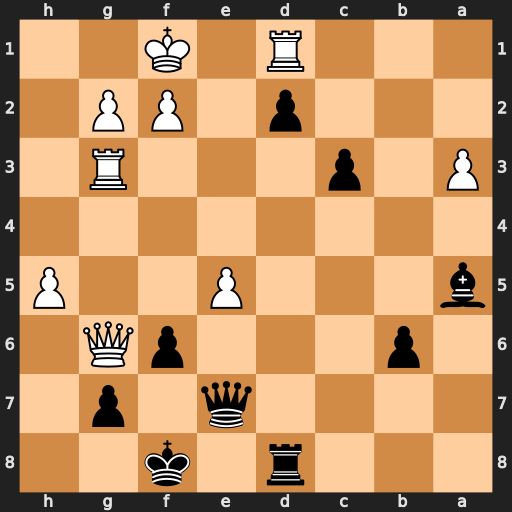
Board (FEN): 3r1k2/4q1p1/1p3pQ1/b3P2P/8/P1p3R1/3p1PP1/3R1K2
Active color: b
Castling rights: -
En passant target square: -
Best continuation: Qf7 Qc2 Qxh5